Question: I have a layout of 3 columns. I need left and right divs width to be fixed in pixel and middle div should be extending based on the browser width.
Reference image

Grey and red divs width is fixed in pixels so that those two should be always right and left to the browser and green div shouldn't have any width because it should extend based on the browser width.
Here is the demo which i tried so far <URL>
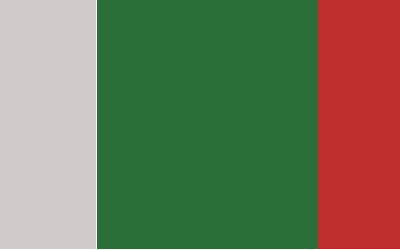
Answer: You can use CSS tables. Here's a demo: <URL>. The basic outline would look like this, HTML:
'''
<div class = "container">
<div class = "fixed">
I'm 150px wide! Glee is awesome!
</div>
<div class = "fluid">
I'm fluid! Glee is awesome!
</div>
<div class = "fixed">
I'm 150px wide! Glee is awesome!
</div>
</div>
'''
CSS:
'''
html, body {
height: 100%;
}
.container {
display: table;
width: 100%;
height: 100%;
}
.container > div {
display: table-cell;
}
.fixed {
width: 150px; /*or whatever you want*/
}
.fluid {
/*yep, nothing*/
}
'''